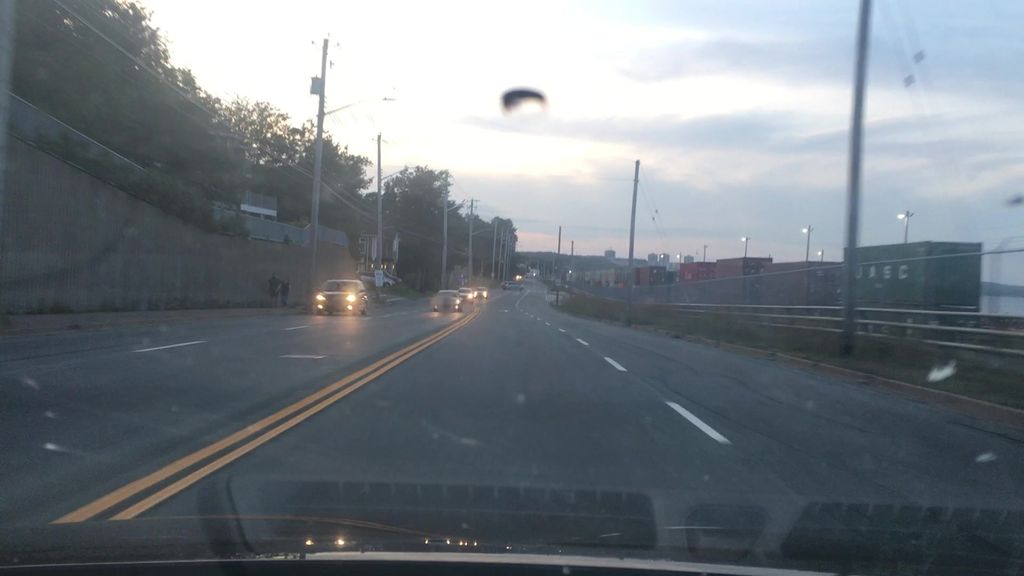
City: halifax